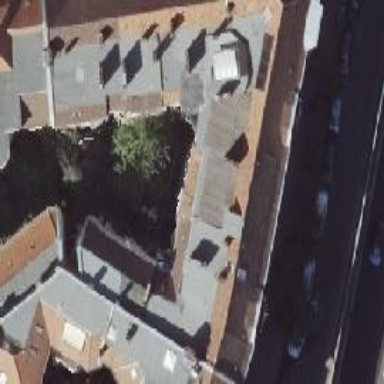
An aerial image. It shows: Apartment building with double saltbox roof shape.